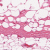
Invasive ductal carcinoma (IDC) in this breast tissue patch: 0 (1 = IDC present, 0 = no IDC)